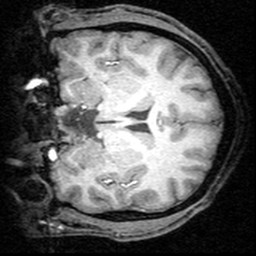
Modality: T1w
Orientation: coronal
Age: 19
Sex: male